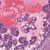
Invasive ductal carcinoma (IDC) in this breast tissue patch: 1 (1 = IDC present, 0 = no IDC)